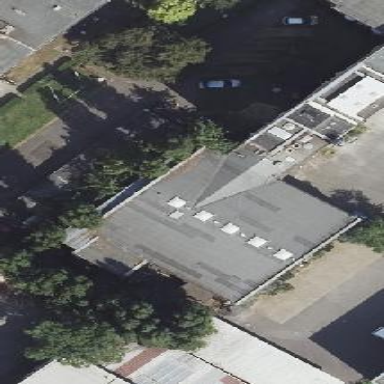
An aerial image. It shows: Group of garages.